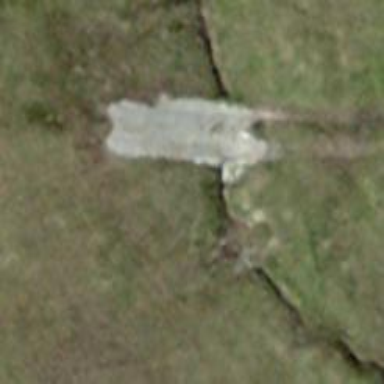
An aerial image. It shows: Grassy track with grade5 tracktype.